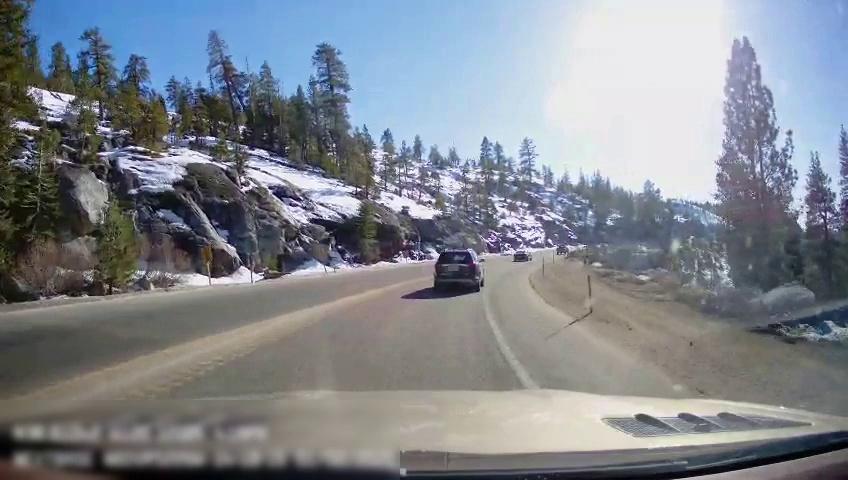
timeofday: Day
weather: Sunny
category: Drivable Space
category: Vehicles | SUV
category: Vehicles | Car
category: Vehicles | Truck
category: Lanes | Current Lane